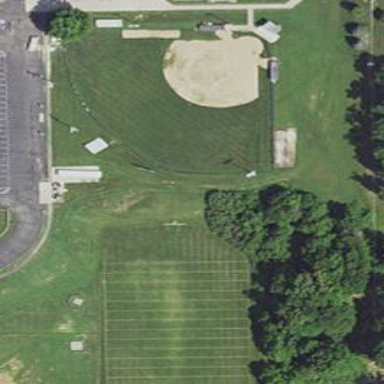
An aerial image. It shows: Softball pitch for leisure and sport activities.